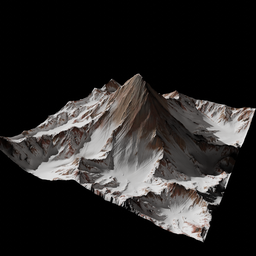
Label: nature